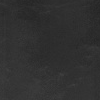
Atmospheric dust classification: dusty